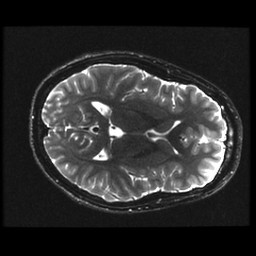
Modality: T2w
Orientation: axial
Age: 20
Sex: male
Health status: ill
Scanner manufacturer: ge
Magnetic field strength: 3 T
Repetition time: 7.5 s
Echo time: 0.1015 s